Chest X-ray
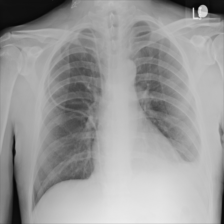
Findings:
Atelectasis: negative
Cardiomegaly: negative
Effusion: positive
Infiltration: negative
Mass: negative
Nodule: negative
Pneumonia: negative
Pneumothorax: negative
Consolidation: negative
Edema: negative
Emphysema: negative
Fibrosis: negative
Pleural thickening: negative
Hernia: negative